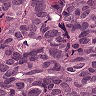
Metastatic tissue present: yes